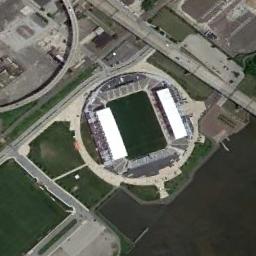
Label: stadium